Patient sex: M
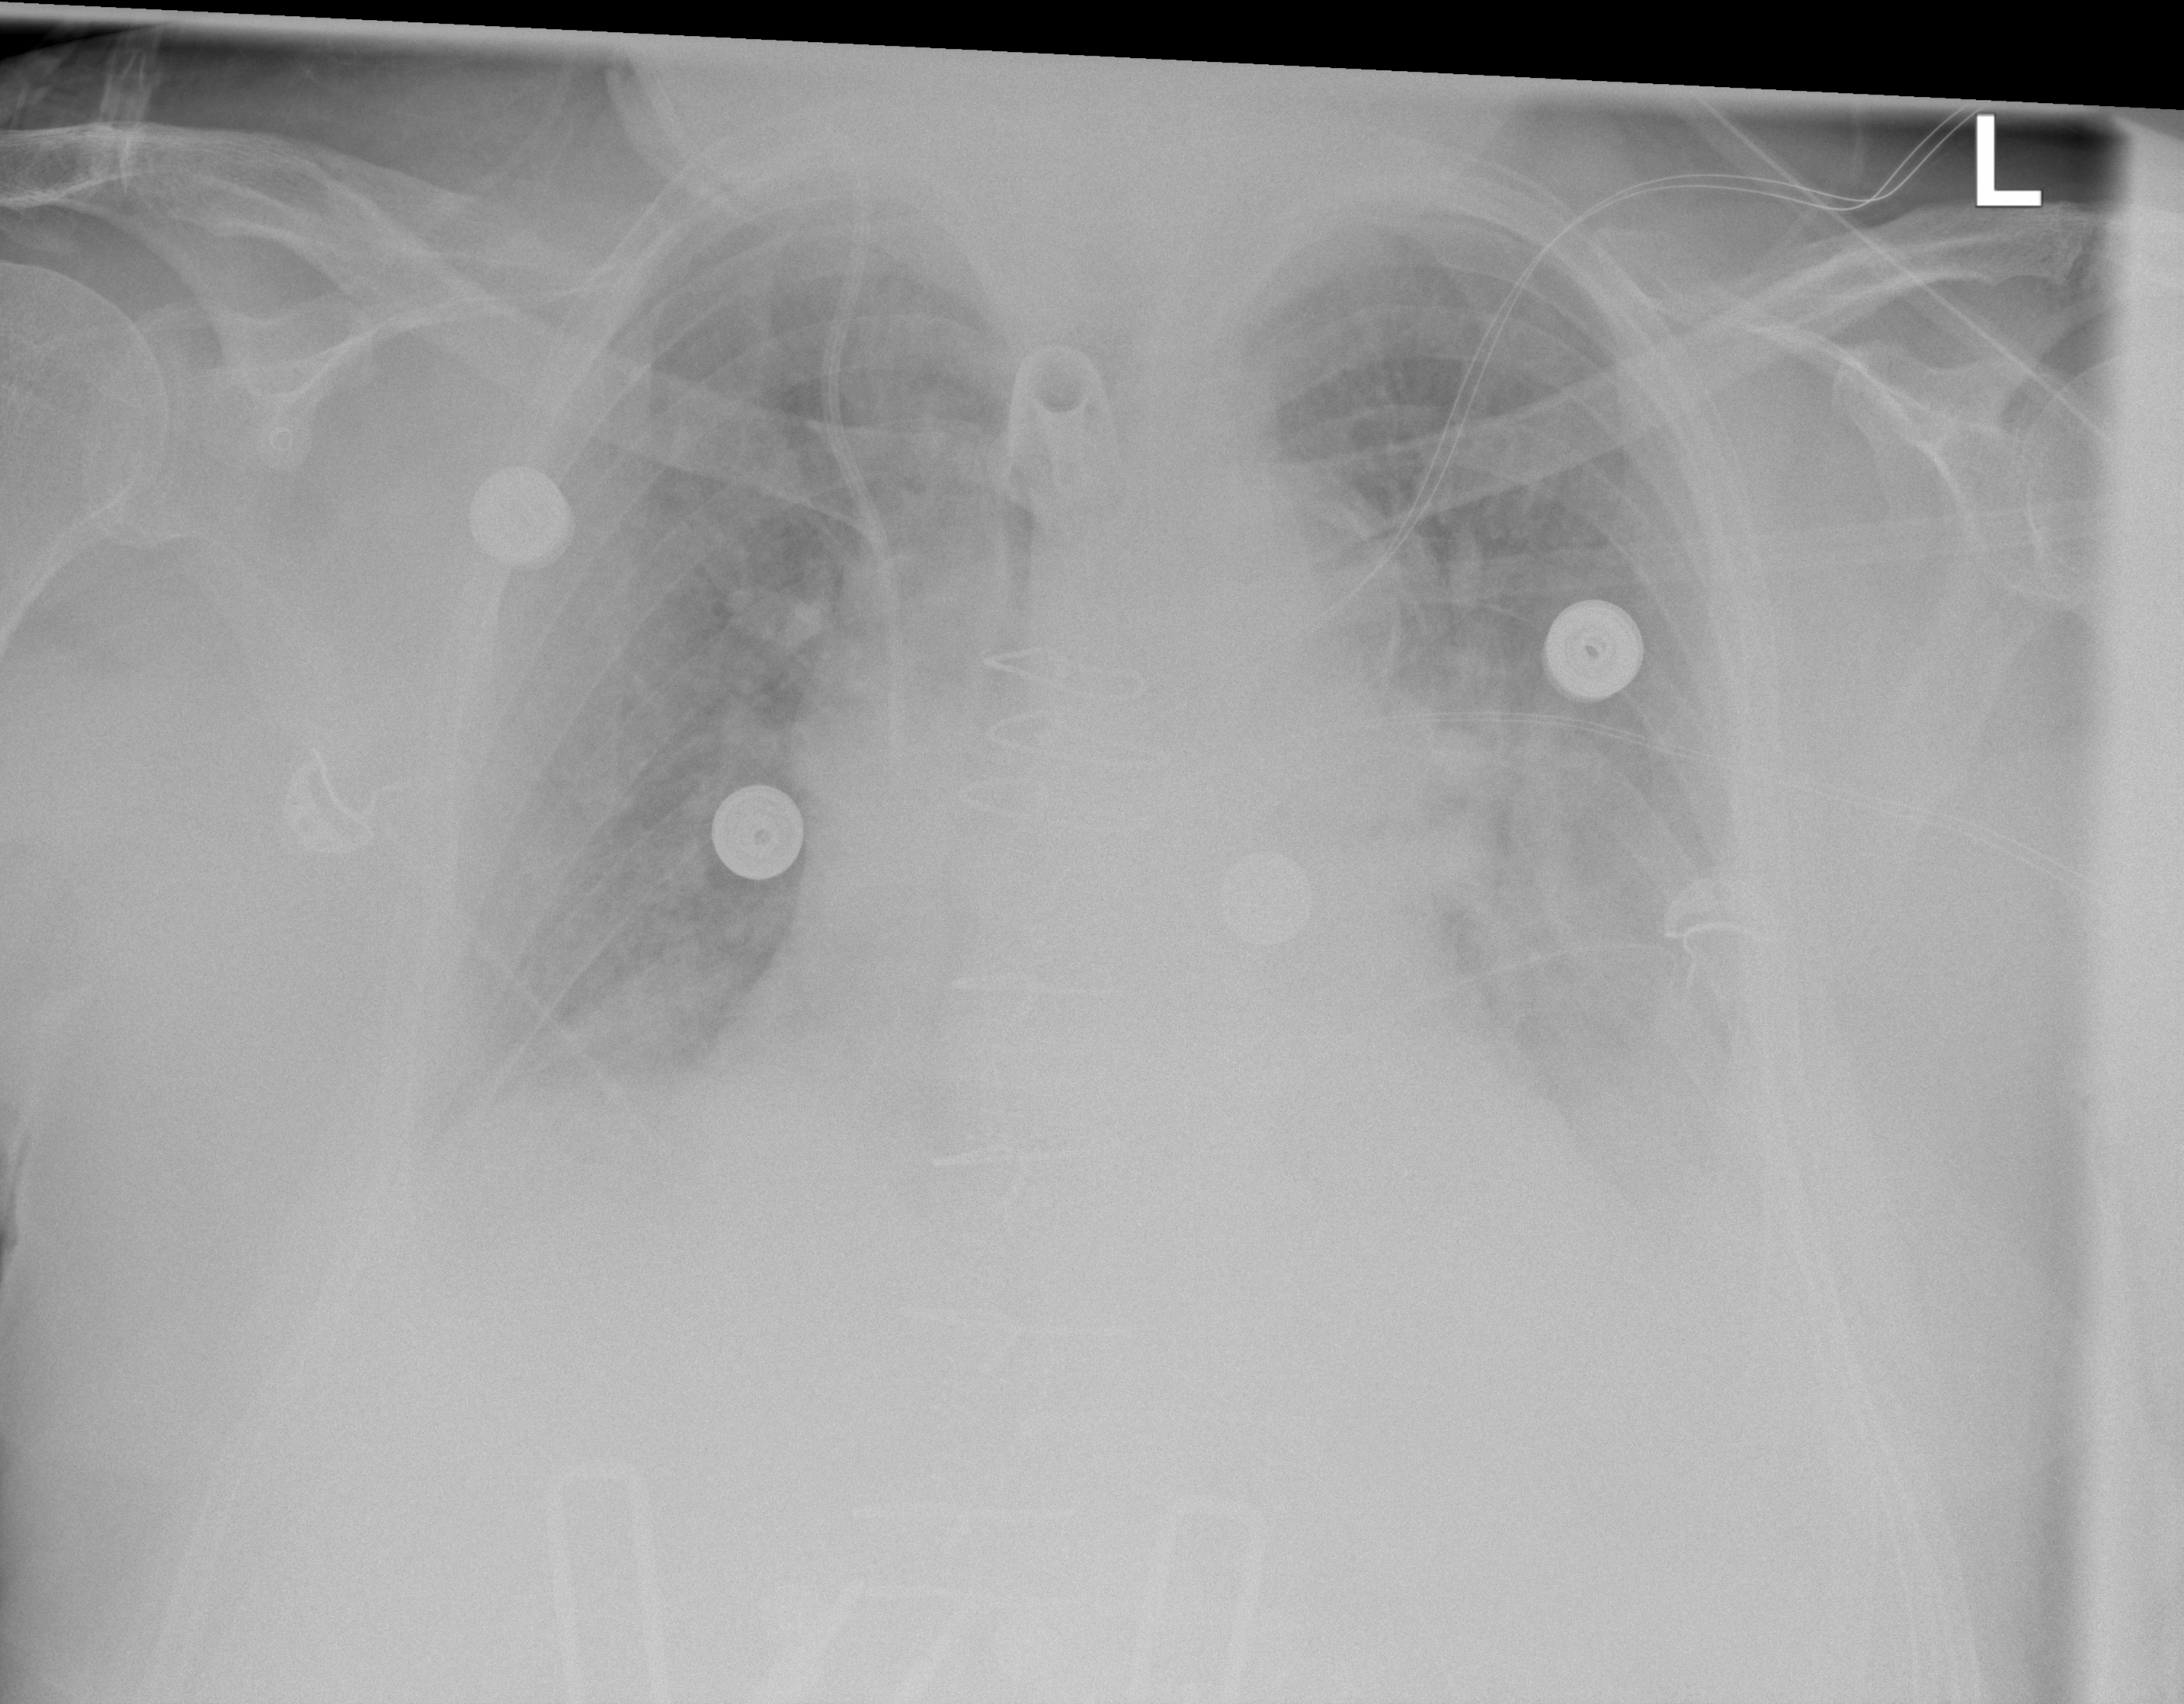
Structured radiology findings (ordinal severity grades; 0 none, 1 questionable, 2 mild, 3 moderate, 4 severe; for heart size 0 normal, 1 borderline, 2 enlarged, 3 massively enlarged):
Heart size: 2
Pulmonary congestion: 1
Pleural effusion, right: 2
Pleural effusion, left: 3
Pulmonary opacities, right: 0
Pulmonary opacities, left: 0
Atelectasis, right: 2
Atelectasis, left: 2